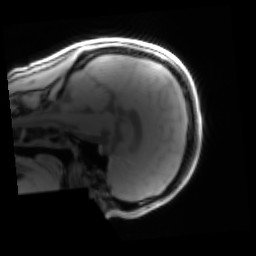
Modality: PDw
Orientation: sagittal
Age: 20
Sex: male
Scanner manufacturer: siemens
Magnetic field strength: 3 T
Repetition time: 0.25 s
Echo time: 0.00103 s